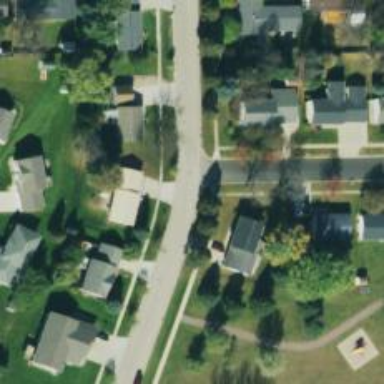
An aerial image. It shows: Residential road with asphalt surface.